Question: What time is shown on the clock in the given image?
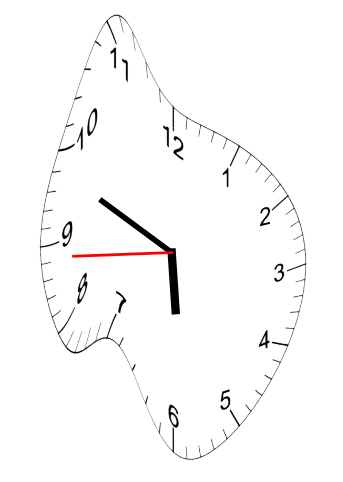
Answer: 05:48:44